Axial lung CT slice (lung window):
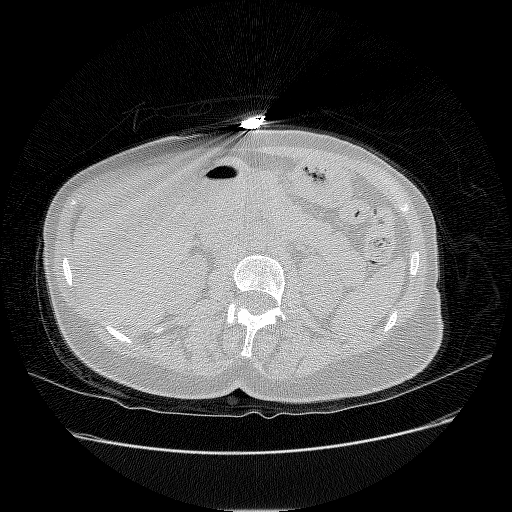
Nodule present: no